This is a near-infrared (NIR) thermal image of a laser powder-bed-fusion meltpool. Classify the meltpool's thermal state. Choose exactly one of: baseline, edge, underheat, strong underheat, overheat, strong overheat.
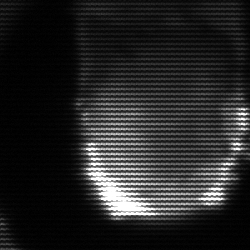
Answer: baseline